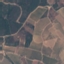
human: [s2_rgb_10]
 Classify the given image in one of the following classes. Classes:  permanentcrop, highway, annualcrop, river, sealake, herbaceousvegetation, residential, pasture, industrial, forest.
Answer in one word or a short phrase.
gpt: PermanentCrop